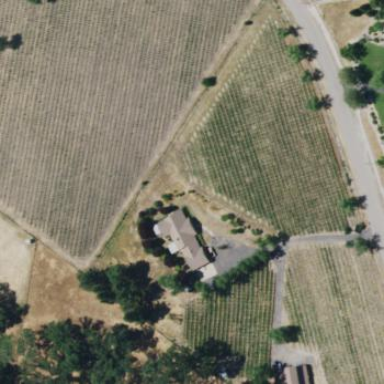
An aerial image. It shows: Vineyard with grape crops.